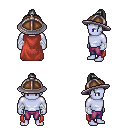
a pixel art fantasy rpg character, male body template, dark elf, purple skin, maroon cape, magenta pants, white short topknot hairstyle, chain helm, white cloth bandages, four views (front, back, left, right), 2x2 character sprite sheet, small pixel art, hard edges, no anti-aliasing